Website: lowes
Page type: orders-overview
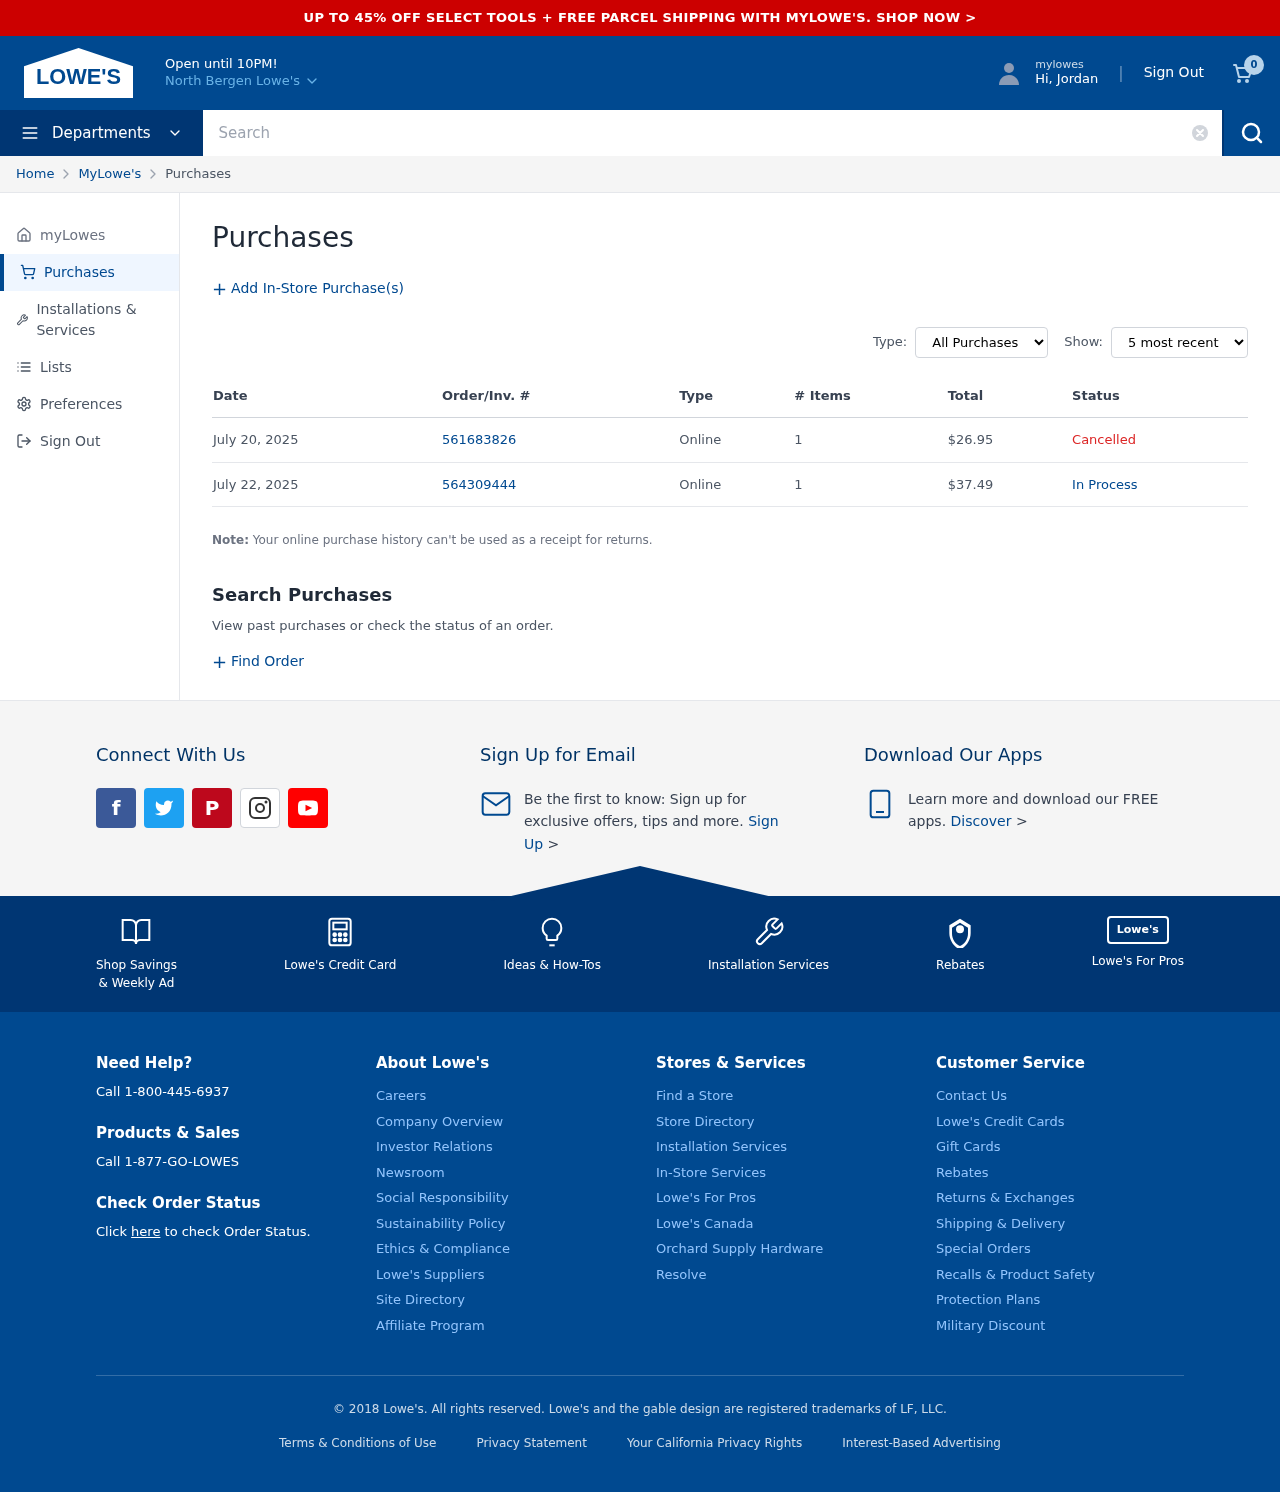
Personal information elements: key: PII_FIRSTNAME
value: Jordan
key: PII_CITY
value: North Bergen
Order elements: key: ORDER_NUM_ITEMS
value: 0
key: ORDER_DATE
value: July 20, 2025
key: ORDER_ID
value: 561683826
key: ORDER_NUM_ITEMS
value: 1
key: ORDER_TOTAL
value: $26.95
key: ORDER_DATE2
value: July 22, 2025
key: ORDER_ID2
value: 564309444
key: ORDER_NUM_ITEMS2
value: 1
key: ORDER_TOTAL2
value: $37.49
Search elements: key: HEADER_SEARCH
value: Search